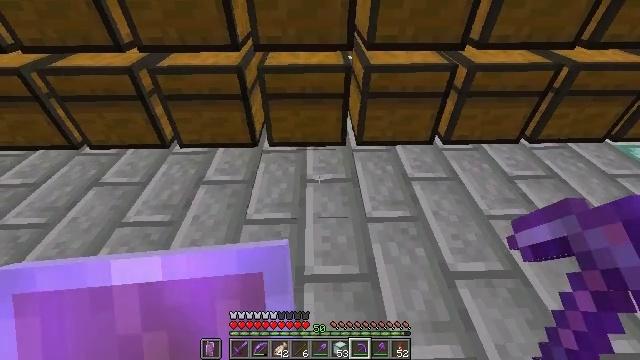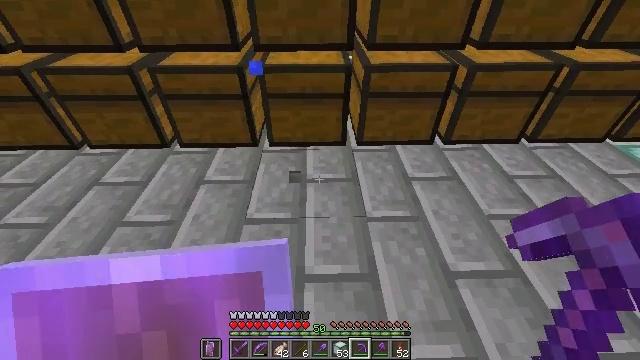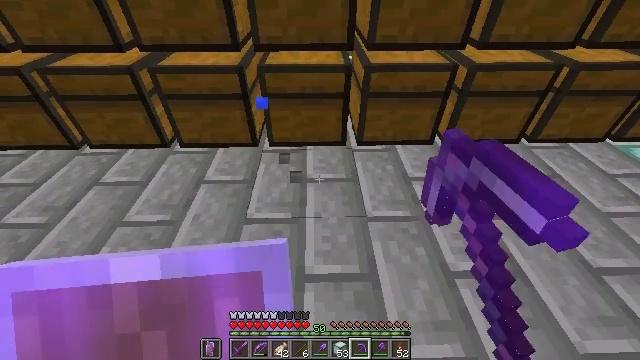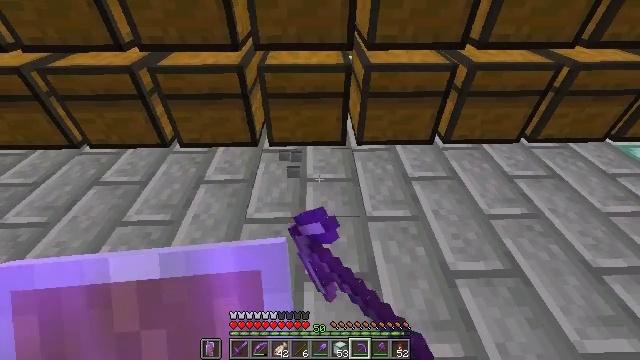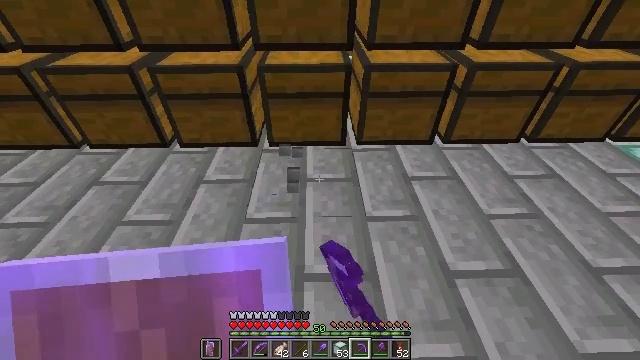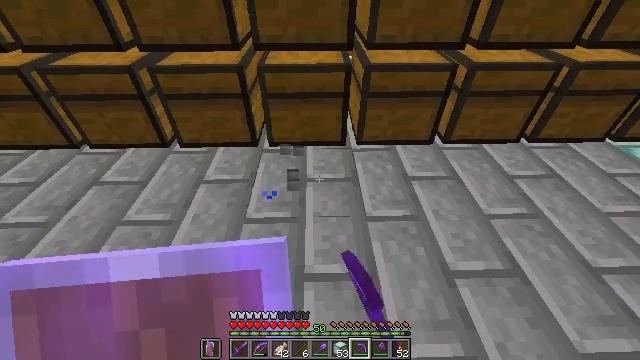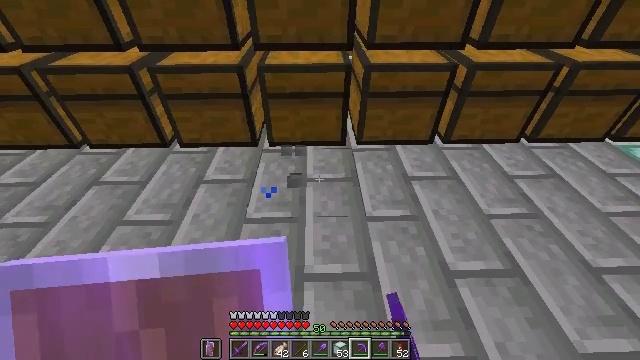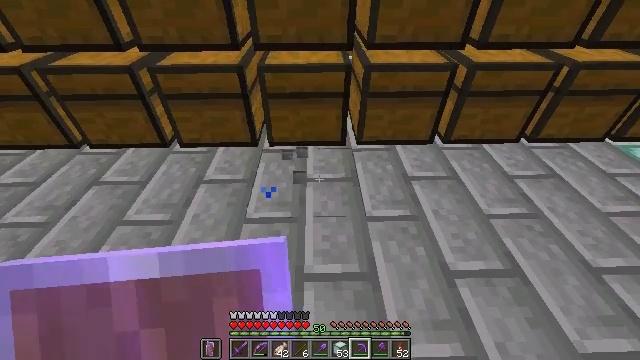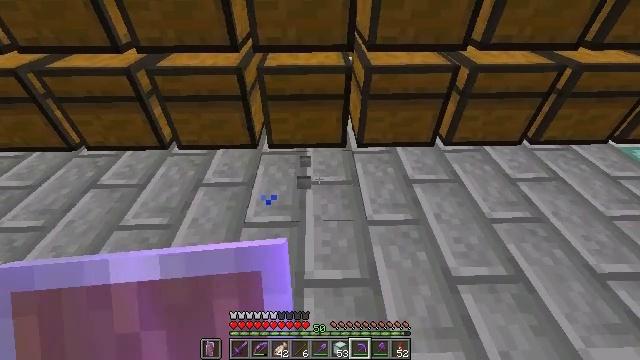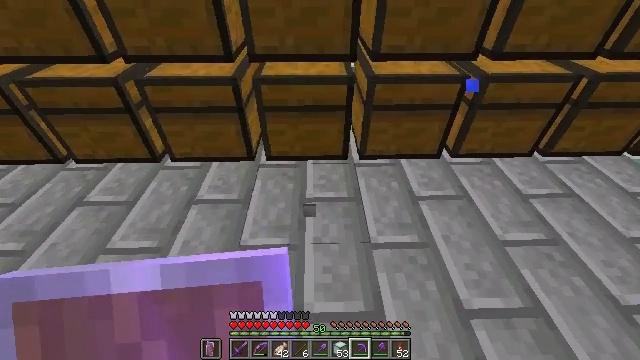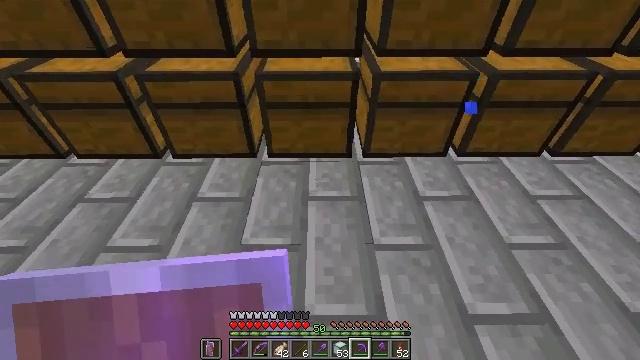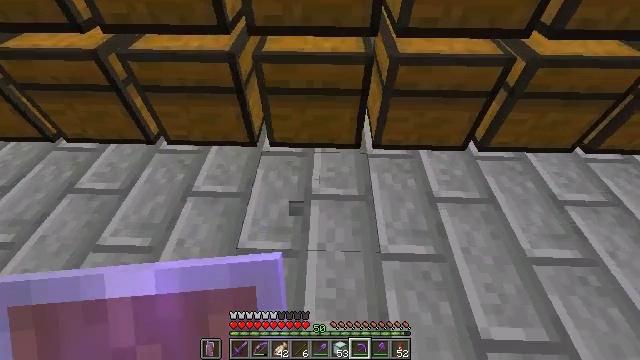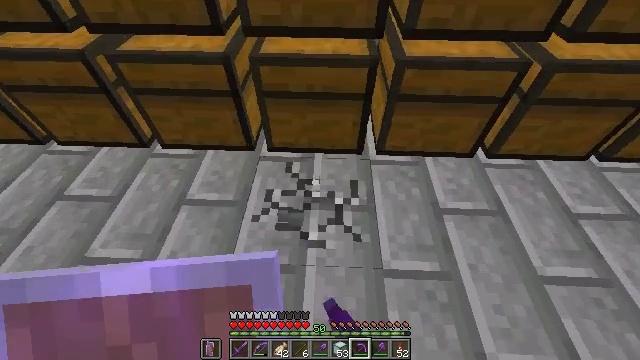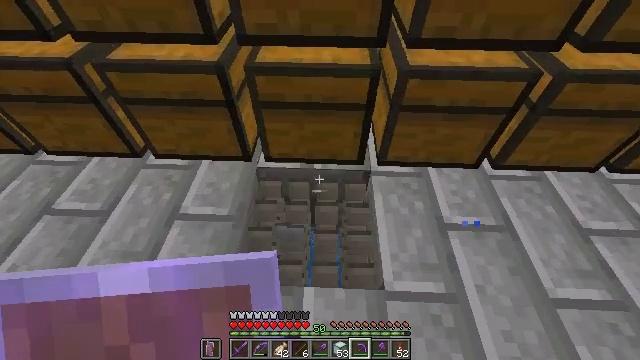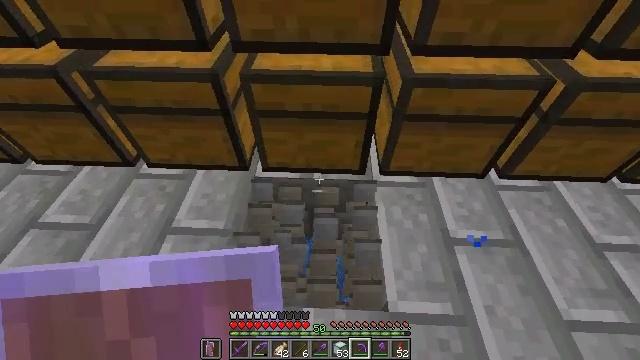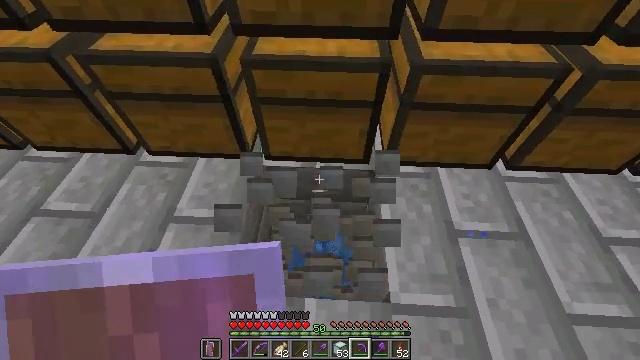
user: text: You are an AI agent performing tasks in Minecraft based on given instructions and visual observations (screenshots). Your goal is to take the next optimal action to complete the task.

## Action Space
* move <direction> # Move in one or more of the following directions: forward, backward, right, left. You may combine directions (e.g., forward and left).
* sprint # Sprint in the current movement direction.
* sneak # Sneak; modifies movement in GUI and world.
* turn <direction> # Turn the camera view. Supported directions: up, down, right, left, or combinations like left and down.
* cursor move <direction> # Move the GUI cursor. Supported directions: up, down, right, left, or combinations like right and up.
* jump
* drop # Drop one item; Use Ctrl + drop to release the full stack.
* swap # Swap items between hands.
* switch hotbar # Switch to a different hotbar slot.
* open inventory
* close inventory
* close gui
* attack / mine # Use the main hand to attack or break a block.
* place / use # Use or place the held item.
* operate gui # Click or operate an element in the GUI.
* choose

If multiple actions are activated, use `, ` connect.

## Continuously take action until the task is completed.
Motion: motion action
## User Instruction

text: Attack the stone bricks to gather materials.
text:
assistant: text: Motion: attack / mine
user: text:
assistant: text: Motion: attack / mine
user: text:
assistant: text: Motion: attack / mine
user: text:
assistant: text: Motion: attack / mine
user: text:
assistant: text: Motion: no_op
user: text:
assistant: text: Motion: no_op
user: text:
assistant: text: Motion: no_op
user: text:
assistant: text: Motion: move forward
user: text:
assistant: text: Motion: move forward
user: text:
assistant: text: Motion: move forward, turn down
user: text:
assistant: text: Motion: move forward, turn left and down, attack / mine
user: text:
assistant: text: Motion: move forward, turn down, attack / mine
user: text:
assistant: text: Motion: attack / mine
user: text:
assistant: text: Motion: attack / mine
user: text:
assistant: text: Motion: turn down
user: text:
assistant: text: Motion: turn down
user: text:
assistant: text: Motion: no_op
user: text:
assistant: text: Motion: no_op